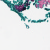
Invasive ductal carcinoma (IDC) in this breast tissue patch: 0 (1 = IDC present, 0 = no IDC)